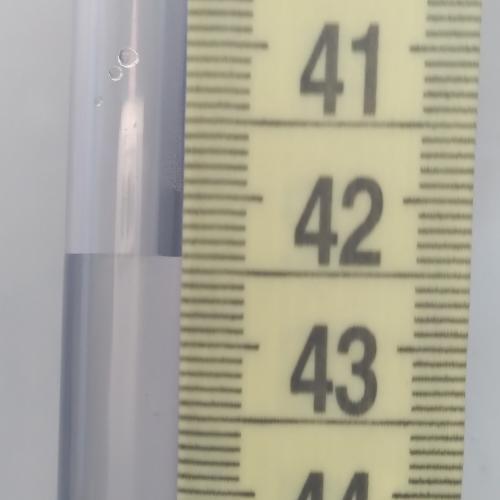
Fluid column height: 42.4 cm